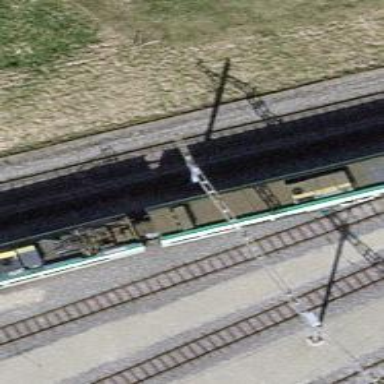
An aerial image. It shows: Narrow-gauge railway siding with electrified contact line. The siding has one track.